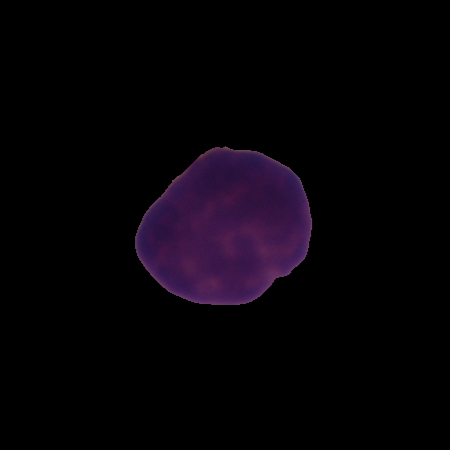
Label: healthy